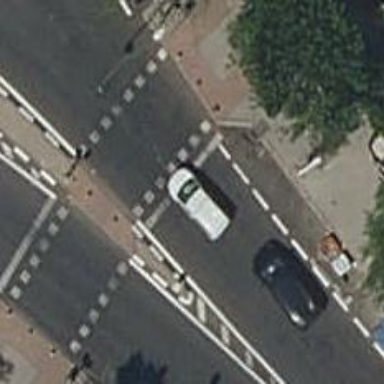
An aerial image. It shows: Road with traffic signals for signaling.